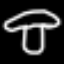
Label: mushroom